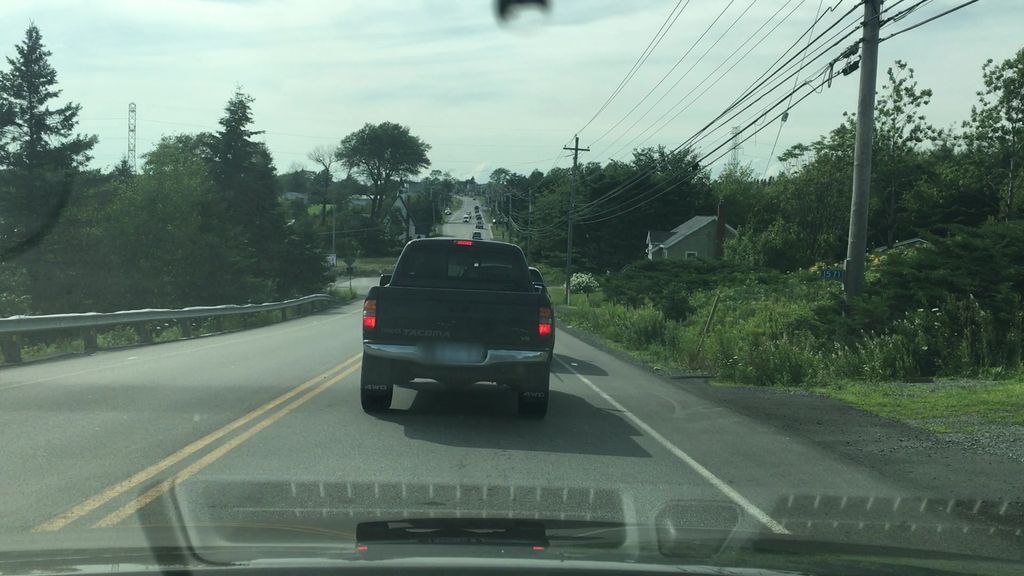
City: halifax